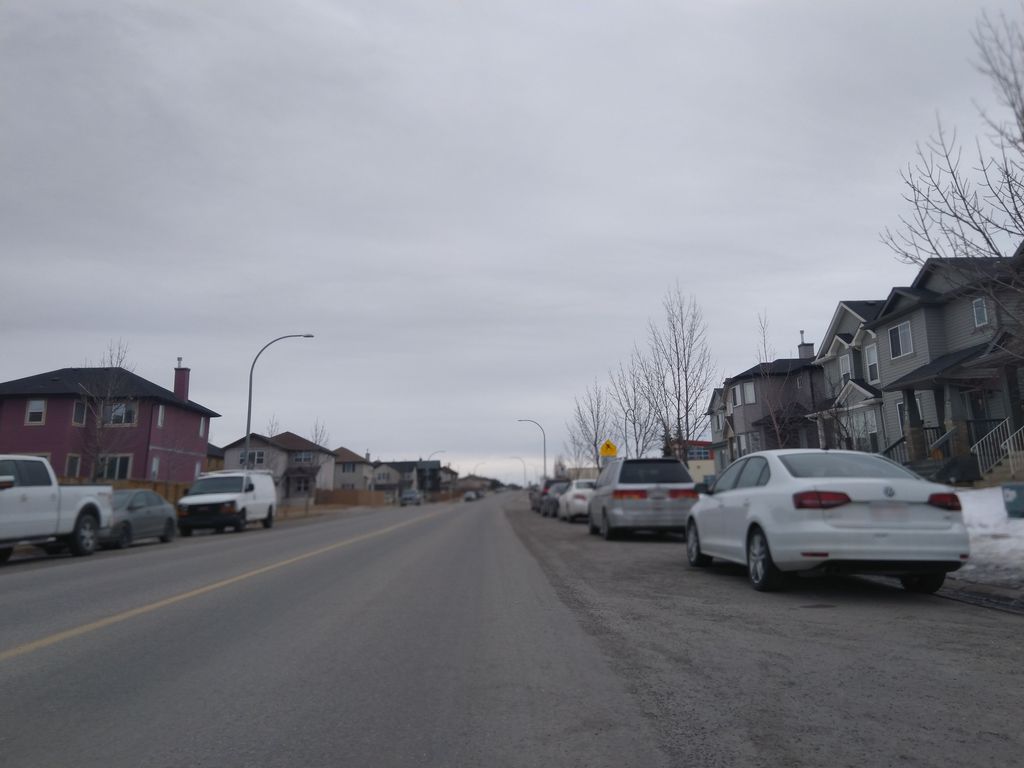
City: calgary